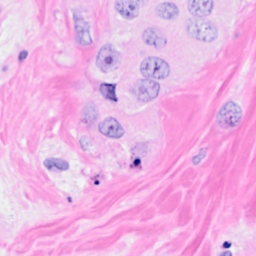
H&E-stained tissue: Breast